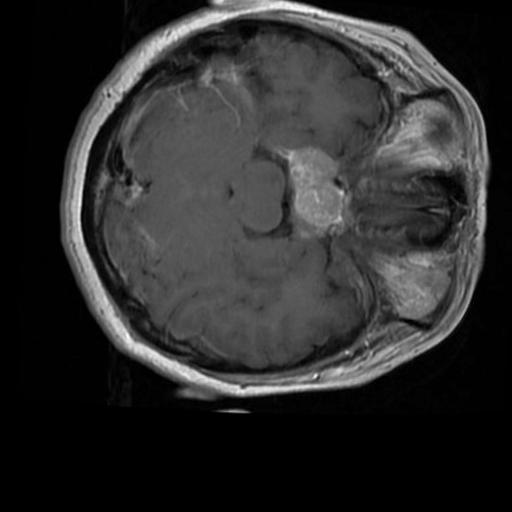
Label: brain_tumor